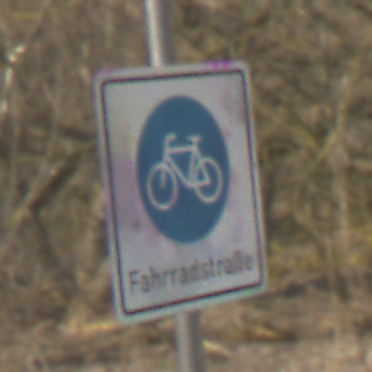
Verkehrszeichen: BeginnFahrradstrasse
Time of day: MorningAfternoon
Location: Outdoor (Nature)
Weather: Clear
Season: Winter
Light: Natural